Question: Hi guys I built this app to show students how a loop works graphically, that was working although not correctly, but I'll address that in a question later. I'm not sure what I did to the applet but now I get this runtime error. How do I fix this? thanks in advanced!

'''
import java.awt.*;
import java.awt.event.*;
import java.awt.Color;
import javax.swing.JOptionPane;
public class Checkerboard extends Frame implements ActionListener
{
int[] blocksTextField = new int[15];
Panel blocksPanel = new Panel();
TextArea blocksDisplay[] = new TextArea[16];
TextField start = new TextField (3);
TextField stop = new TextField (3);
TextField step = new TextField (3);
//Colors
Color Red = new Color(255, 90, 90);
Color Green = new Color(140, 215, 40);
Color white = new Color(255,255,255);
//textField ints
int inputStart;
int inputStop;
int inputStep;
//Lables
Label custStartLabel = new Label ("Start : ");
Label custStopLabel = new Label ("Stop : ");
Label custStepLabel = new Label ("Step : ");
//Buttons
Button goButton = new Button("Go");
Button clearButton = new Button("Clear");
//panel for input textFields and lables
Panel textInputPanel = new Panel();
//Panel for buttons
Panel buttonPanel = new Panel();
Checkerboard()
{//constructor method
//set the 3 input textFields to 0
inputStart = 0;
inputStop = 0;
inputStep = 0;
//set Layouts for frame and three panels
this.setLayout(new BorderLayout());
//grid layout (row,col,horgap,vertgap)
blocksPanel.setLayout(new GridLayout(4,4,10,10));
textInputPanel.setLayout(new GridLayout(2,3,20,10));
buttonPanel.setLayout(new FlowLayout());
//setEditable()
//setText()
//add components to blocks panel
for (int i = 0; i<16; i++)
{
blocksDisplay[i] = new TextArea(null,3,5,3);
if(i<6)
blocksDisplay[i].setText(" " +i);
else
blocksDisplay[i].setText(" " +i);
blocksDisplay[i].setEditable(false);
// blocksDisplay[i].setBackground(Red);
blocksPanel.add(blocksDisplay[i]);
}
//add componets to panels
//add text fields
textInputPanel.add(start);
textInputPanel.add(stop);
textInputPanel.add(step);
//add lables
textInputPanel.add(custStartLabel);
textInputPanel.add(custStopLabel);
textInputPanel.add(custStepLabel);
//add button to panel
buttonPanel.add(goButton);
buttonPanel.add(clearButton);
//ADD ACTION LISTENRS TO BUTTONS (!IMPORTANT)
goButton.addActionListener(this);
clearButton.addActionListener(this);
add(blocksPanel, BorderLayout.NORTH);
add(textInputPanel, BorderLayout.CENTER);
add(buttonPanel, BorderLayout.SOUTH);
//overridding the windowcClosing() method will allow the user to clisk the Close button
addWindowListener(
new WindowAdapter()
{
public void windowCloseing(WindowEvent e)
{
System.exit(0);
}
}
);
}//end of constructor method
public void actionPerformed(ActionEvent e)
{
//if & else if to see what button clicked and pull user input
if(e.getSource() == goButton) //if go clicked ...
{
System.out.println("go clicked");
try{
String inputStart = start.getText();
int varStart = Integer.parseInt(inputStart);
if (varStart<=0 || varStart>=15 )throw new NumberFormatException();
System.out.println("start = " + varStart);
// roomDisplay[available].setBackground(lightRed);
String inputStop = stop.getText();
int varStop = Integer.parseInt(inputStop);
if (varStop<=0 || varStart>=15 )throw new NumberFormatException();
System.out.println("stop = " + varStop);
String inputStep = step.getText();
int varStep = Integer.parseInt(inputStep);
if (varStep<=0 || varStep>=15 )throw new NumberFormatException();
System.out.println("step = " + varStep);
for (int i = varStart; i<varStop; varStep++)//ADD WHILE LOOP
{
blocksDisplay[i].setBackground(Red);
blocksDisplay[i].setText(" " +i);
}
}
catch (NumberFormatException ex)
{
JOptionPane.showMessageDialog(null, "You must enter a Start, Stop and Step value greater than 0 and less than 15",
"Error",JOptionPane.ERROR_MESSAGE);
}
}
else if(e.getSource() == clearButton ) //else if clear clicked ...
{
System.out.println("clear clicked");
}
//int available = room.bookRoom(smoking.getState());
//if (available > 0)//Rooms is available
}//end action performed method
public static void main(String[]args)
{
Checkerboard frame = new Checkerboard ();
frame.setBounds(50, 100, 300, 410);//changed size to make text feilds full charater size
frame.setTitle("Checkerboarder Array");
frame.setVisible(true);
}//end of main method
'''
}
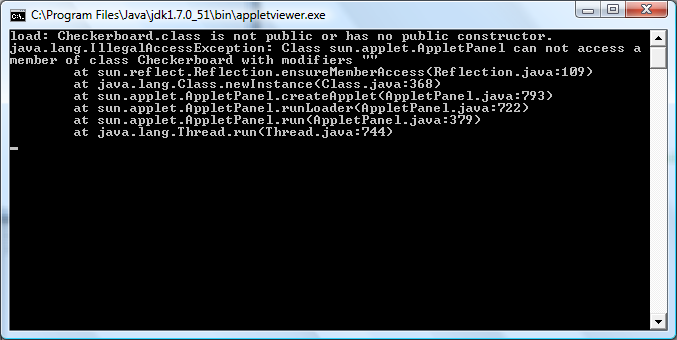
Answer: Make the constructor 'public'.
'''
public Checkerboard() {
...
}
'''
The error appears because the constructor is package-private, e.g. you can't instantiate the class outside it's package.